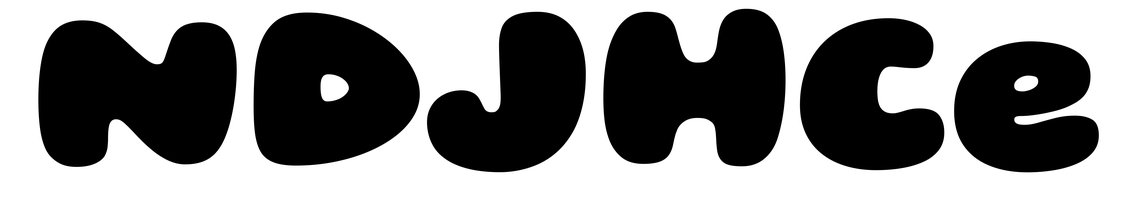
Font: Gluten_Black